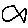
Label: fish